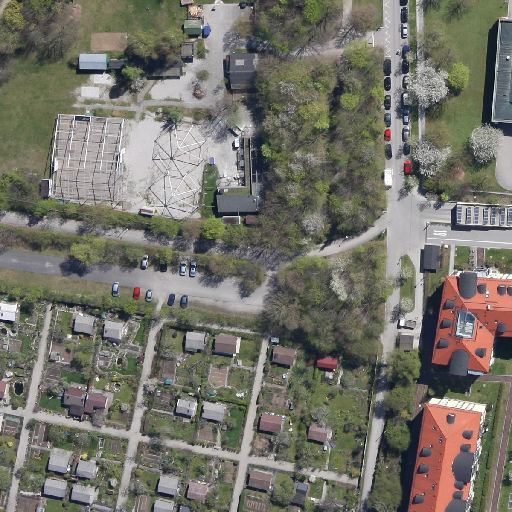
Referring expression: building along the road